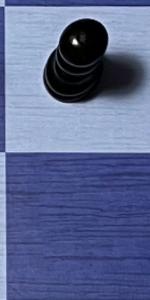
Label: Empty